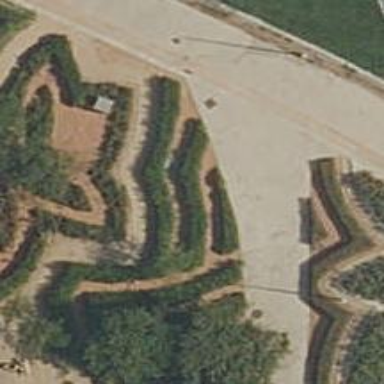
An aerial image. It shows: Hedge acting as barrier.